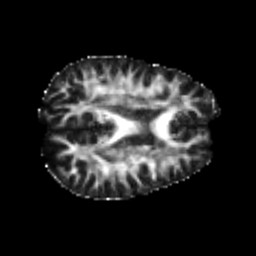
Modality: FA
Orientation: axial
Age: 24
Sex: male
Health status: healthy
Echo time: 0.074 s